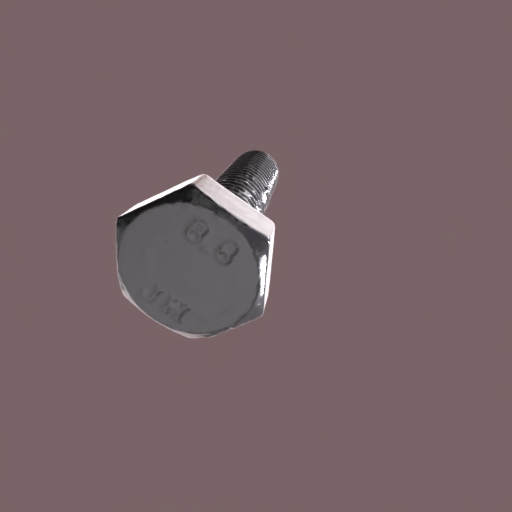
Label: bolt